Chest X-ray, AP view. Patient: 50 years old, sex M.
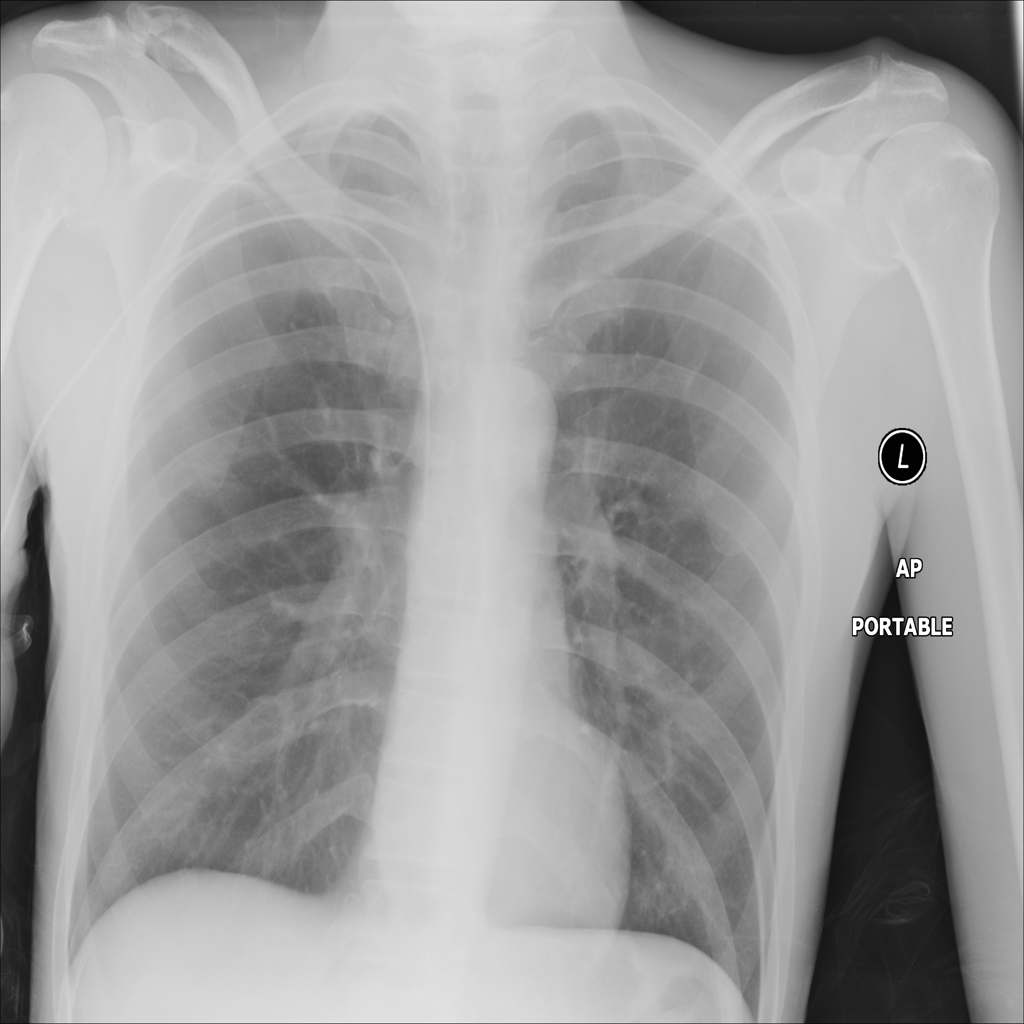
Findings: No Finding